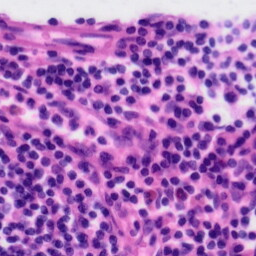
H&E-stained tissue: Tonsil